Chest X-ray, AP view. Patient: 68 years old, sex M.
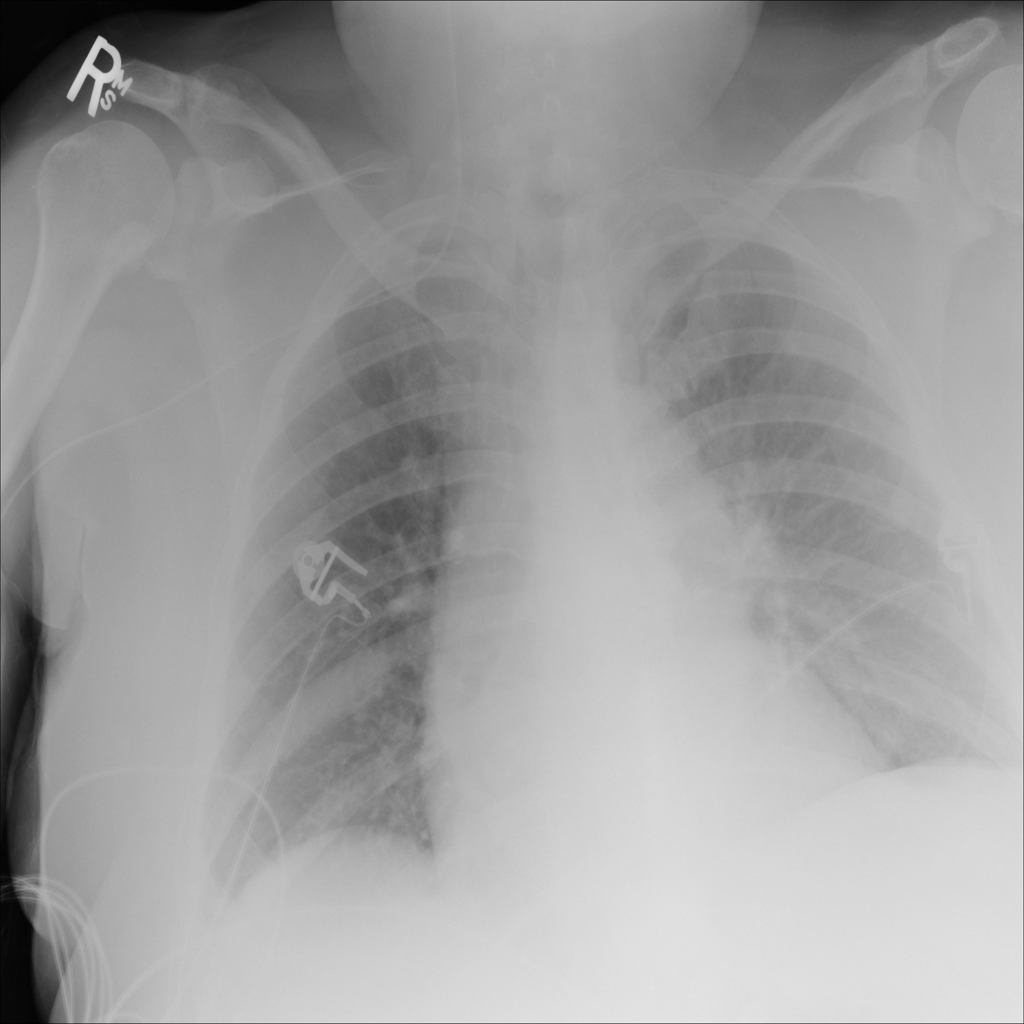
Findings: No Finding